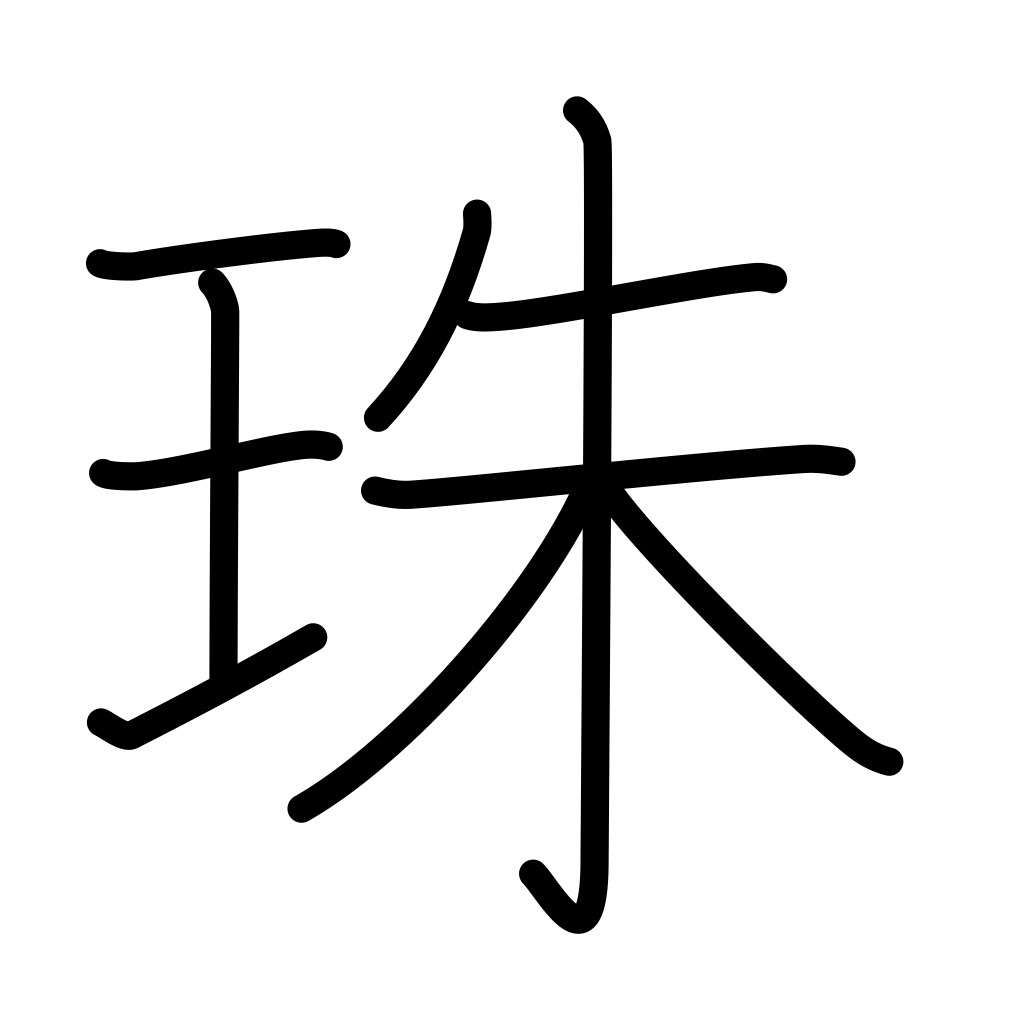
Meaning: pearl, gem, jewel